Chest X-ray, AP view. Patient: 49 years old, sex M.
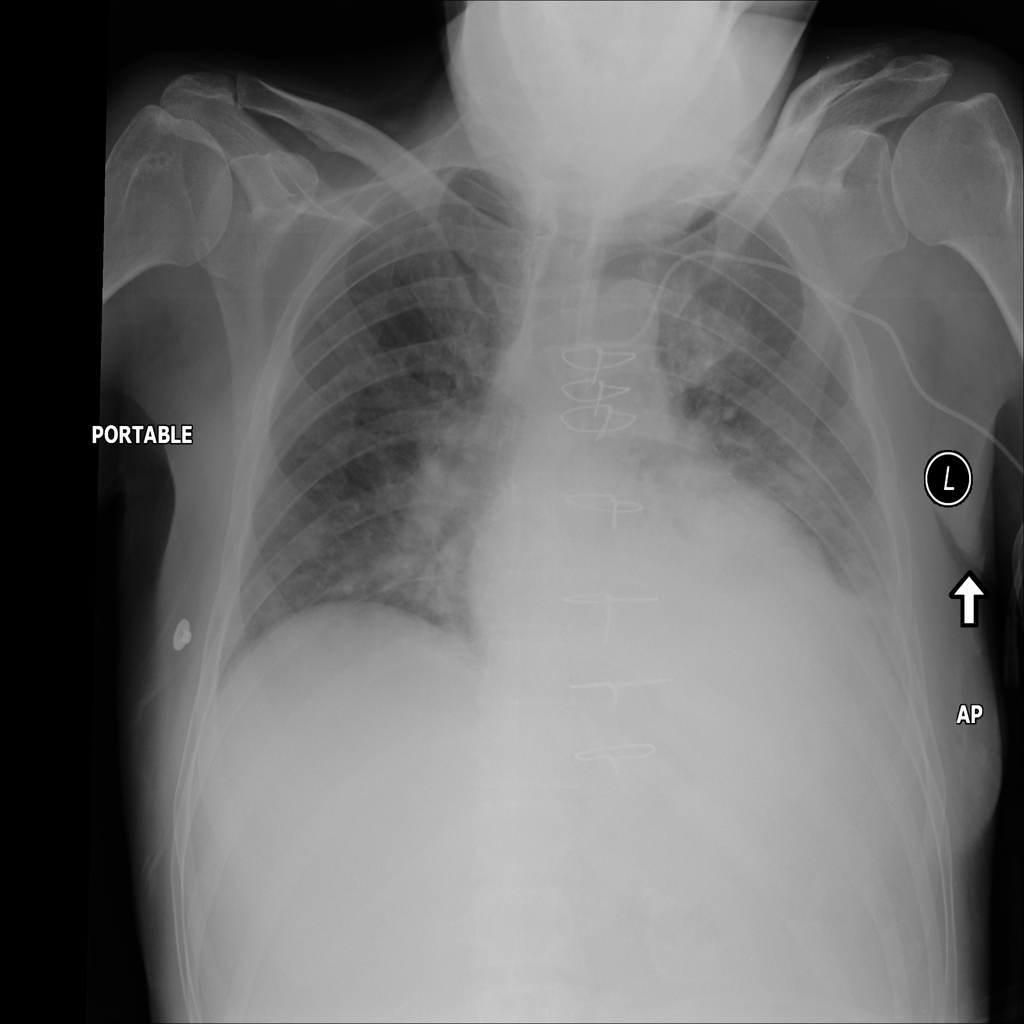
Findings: Consolidation, Infiltration